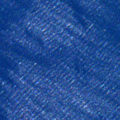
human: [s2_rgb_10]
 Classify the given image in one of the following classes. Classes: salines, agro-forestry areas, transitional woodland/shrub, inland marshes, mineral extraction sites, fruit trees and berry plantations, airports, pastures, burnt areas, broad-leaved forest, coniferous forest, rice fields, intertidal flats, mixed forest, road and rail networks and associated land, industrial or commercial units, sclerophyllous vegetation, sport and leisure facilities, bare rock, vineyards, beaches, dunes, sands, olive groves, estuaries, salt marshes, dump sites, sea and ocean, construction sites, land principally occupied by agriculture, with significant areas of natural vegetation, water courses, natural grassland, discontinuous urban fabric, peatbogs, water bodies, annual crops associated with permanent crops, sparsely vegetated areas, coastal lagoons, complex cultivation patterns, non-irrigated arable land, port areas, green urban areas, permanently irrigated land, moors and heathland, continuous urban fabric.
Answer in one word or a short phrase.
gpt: sea and ocean